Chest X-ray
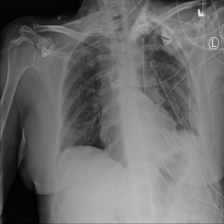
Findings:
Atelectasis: negative
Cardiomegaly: negative
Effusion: negative
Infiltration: negative
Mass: negative
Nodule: negative
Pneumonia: negative
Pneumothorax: negative
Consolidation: negative
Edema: negative
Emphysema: negative
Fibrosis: negative
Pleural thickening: negative
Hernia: negative